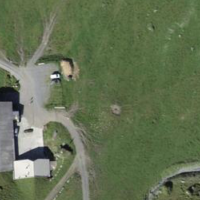
EUNIS habitat code: 23
Species observed at this site:
Phoenicurus ochruros
Pyrrhocorax graculus
Aquila chrysaetos
Lophophanes cristatus
Corvus corax
Accipiter nisus
Periparus ater